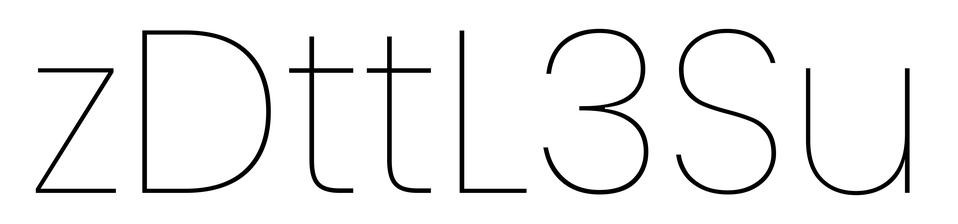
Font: Poppins-Thin